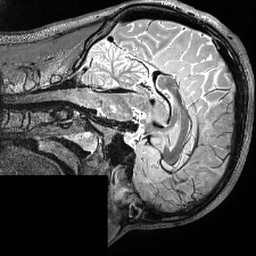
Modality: T2w
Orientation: sagittal
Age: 22
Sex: male